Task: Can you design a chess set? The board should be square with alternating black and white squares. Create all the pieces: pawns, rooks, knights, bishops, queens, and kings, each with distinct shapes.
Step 5497:
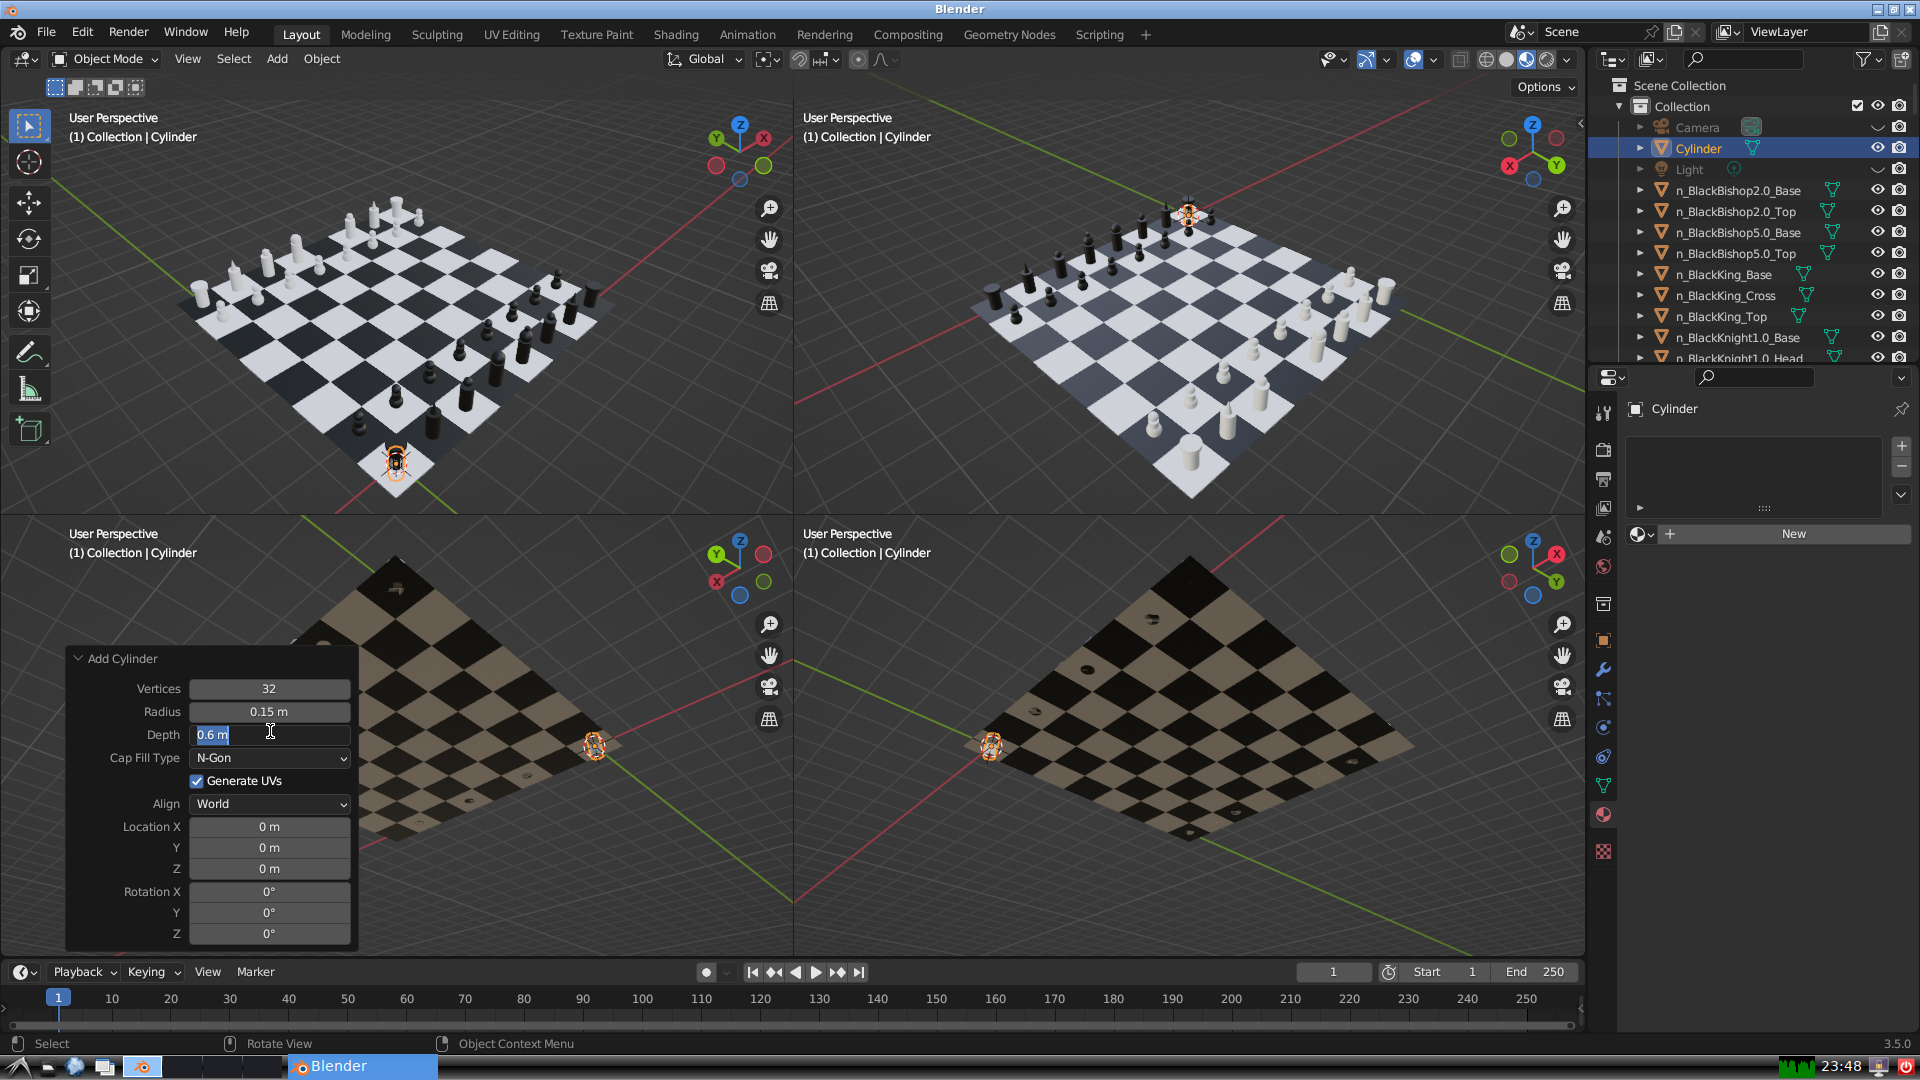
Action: input_text: 0.6